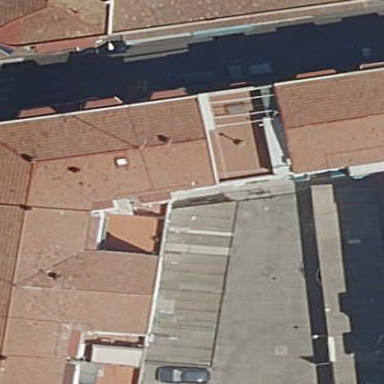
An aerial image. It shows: View of roof of building.